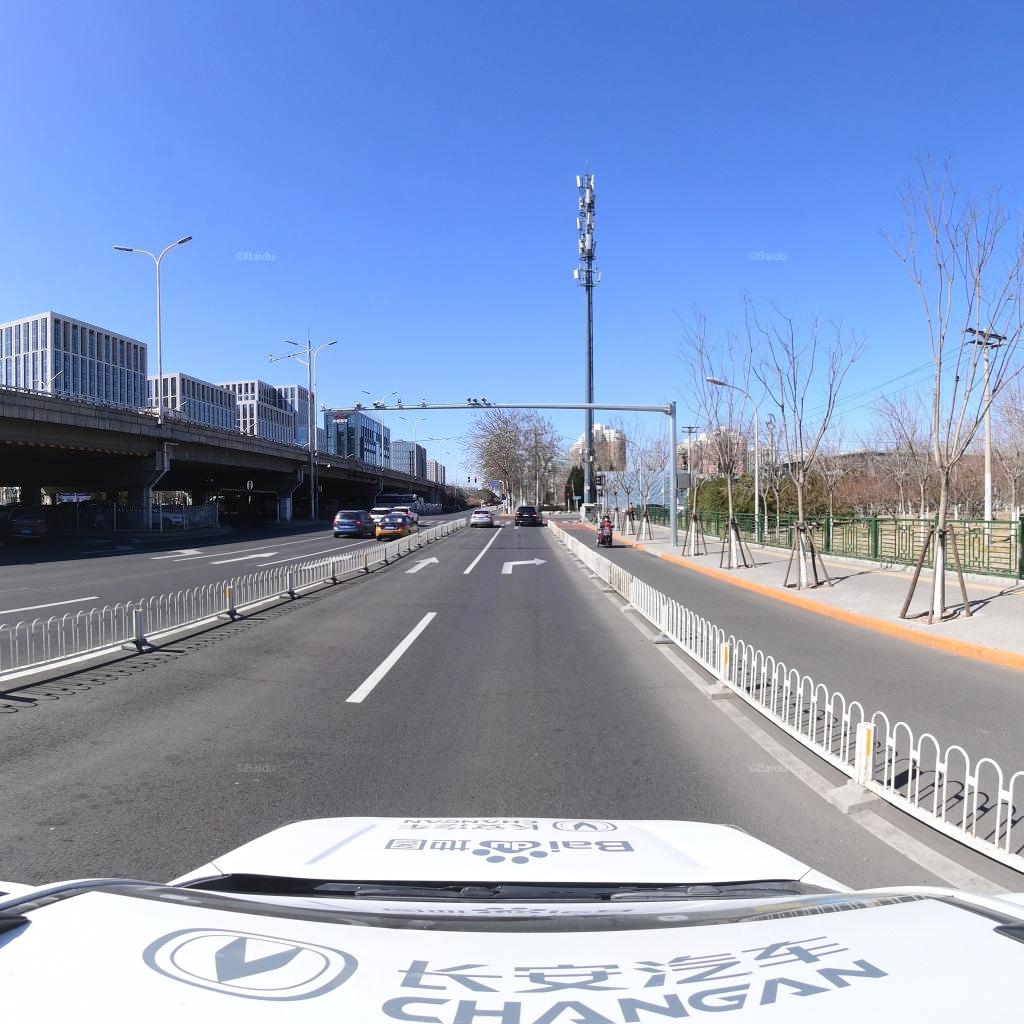
Region: Fengtai
Road damage annotations: transverse crack, transverse crack